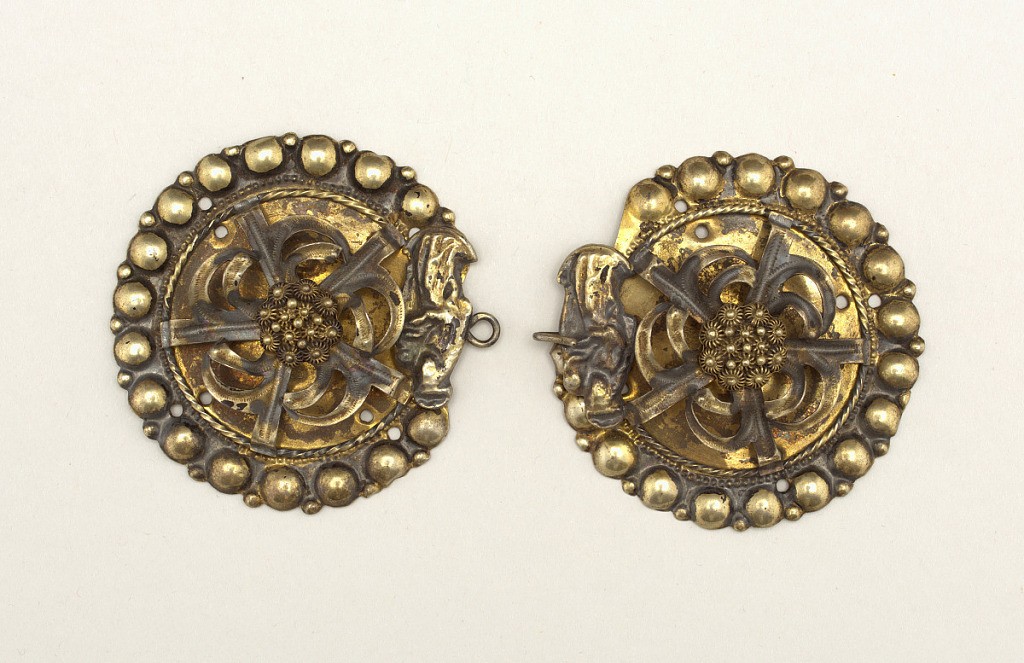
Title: clasp and buckle
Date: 19th century
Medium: Silver gilt
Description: Sold???